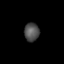
Tissue: lung
Cell type: Others
Senescence score: 0.2339
Nuclear area (px): 269
Mean DAPI intensity: 78.717